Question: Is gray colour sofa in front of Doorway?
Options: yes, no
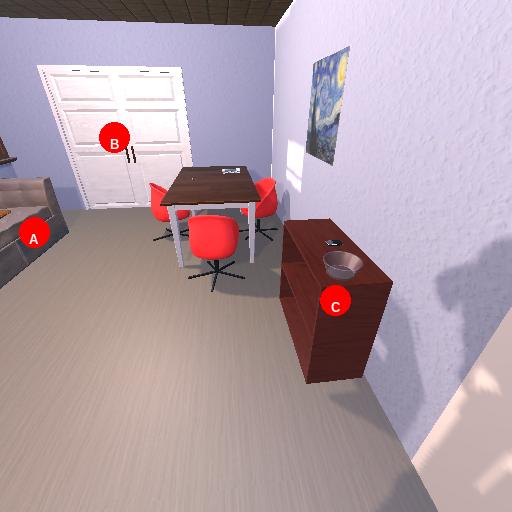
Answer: yes